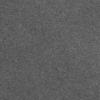
Label: dusty